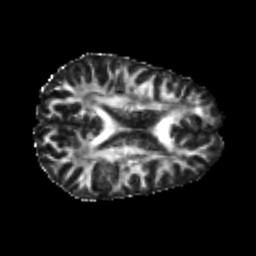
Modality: FA
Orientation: axial
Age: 20
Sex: male
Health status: healthy
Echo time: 0.074 s